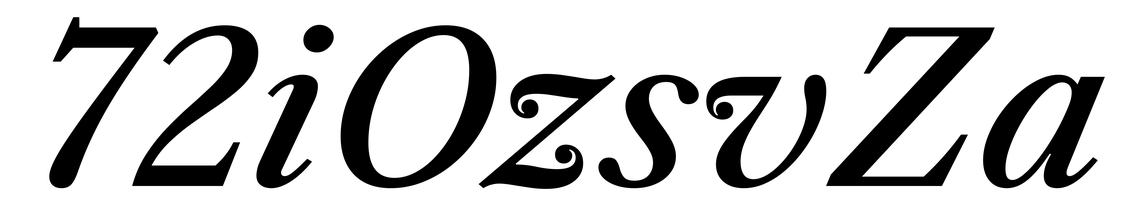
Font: LibreCaslonText-Italic_Medium_Italic